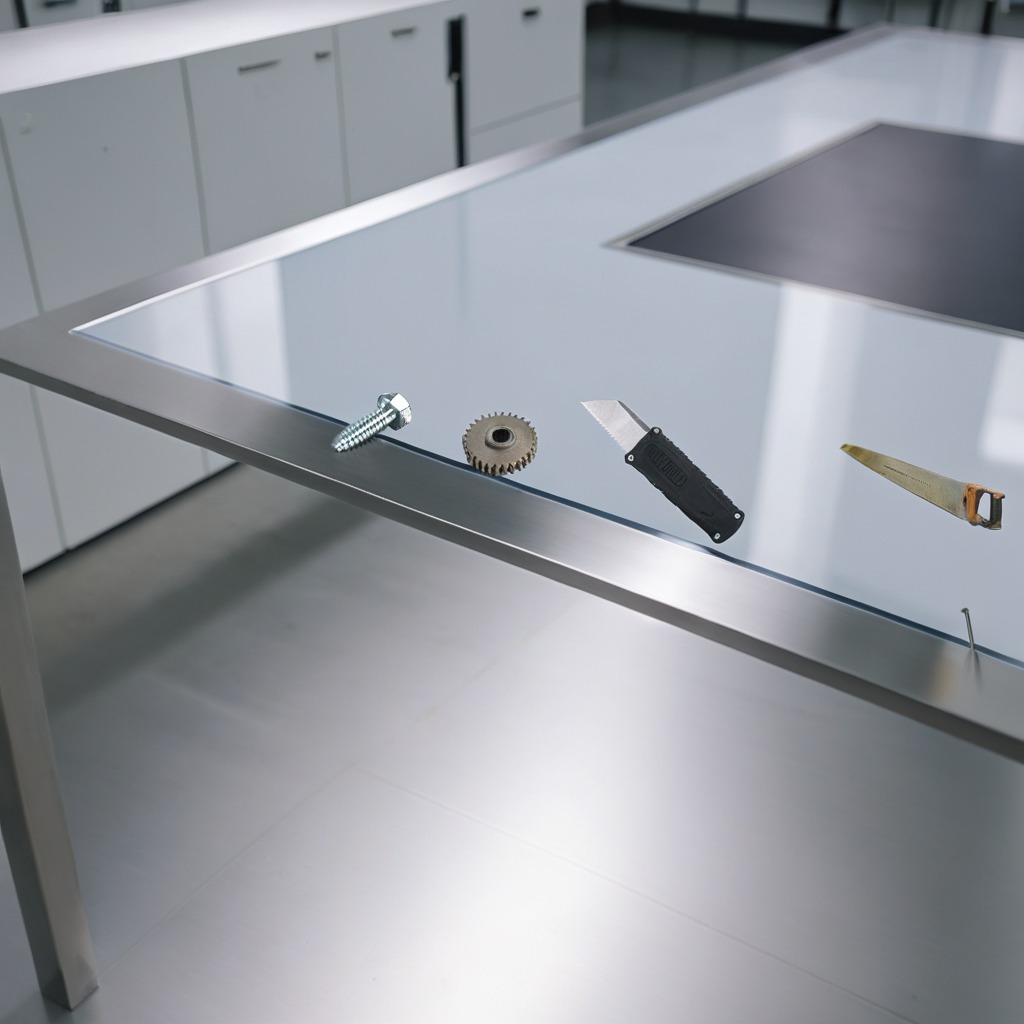
A steel gear with teeth, a utility knife, a metal machine screw, an iron nail, and a handheld metal saw are lying on a stainless steel table in a high-end prototyping lab.